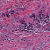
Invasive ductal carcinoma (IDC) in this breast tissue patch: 0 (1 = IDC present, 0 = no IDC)